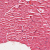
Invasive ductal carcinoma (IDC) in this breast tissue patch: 0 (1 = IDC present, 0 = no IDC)